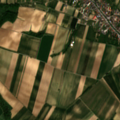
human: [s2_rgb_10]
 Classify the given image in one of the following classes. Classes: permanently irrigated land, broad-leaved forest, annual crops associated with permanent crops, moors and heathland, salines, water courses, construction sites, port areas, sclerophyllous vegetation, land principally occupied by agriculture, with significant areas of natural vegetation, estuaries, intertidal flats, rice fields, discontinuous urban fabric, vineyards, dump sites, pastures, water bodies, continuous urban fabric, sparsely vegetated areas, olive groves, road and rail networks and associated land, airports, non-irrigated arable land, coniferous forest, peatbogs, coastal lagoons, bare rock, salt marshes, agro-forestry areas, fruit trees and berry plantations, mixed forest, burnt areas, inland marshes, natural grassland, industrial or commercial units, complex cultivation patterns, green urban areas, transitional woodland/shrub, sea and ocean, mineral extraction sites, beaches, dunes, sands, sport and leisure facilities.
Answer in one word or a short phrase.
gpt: discontinuous urban fabric, non-irrigated arable land, vineyards, complex cultivation patterns, land principally occupied by agriculture, with significant areas of natural vegetation, broad-leaved forest